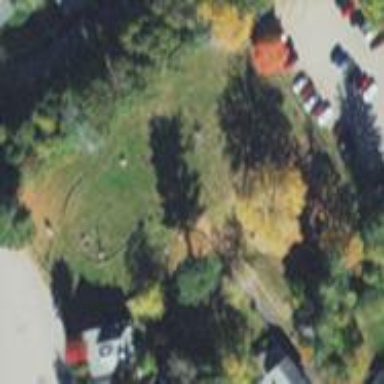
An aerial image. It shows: Cemetery with historic significance.